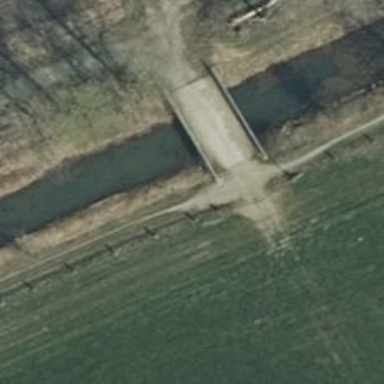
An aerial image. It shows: Concrete track with bridge. The track is of grade1 tracktype.